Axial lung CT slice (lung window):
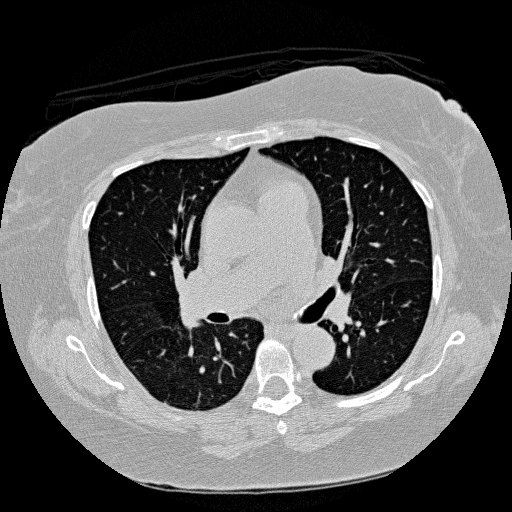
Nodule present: no